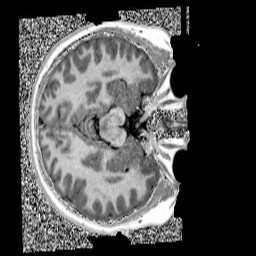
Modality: UNIT1
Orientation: axial
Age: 12
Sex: female
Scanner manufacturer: siemens
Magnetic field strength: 3 T
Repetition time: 4 s
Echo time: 0.00299 s